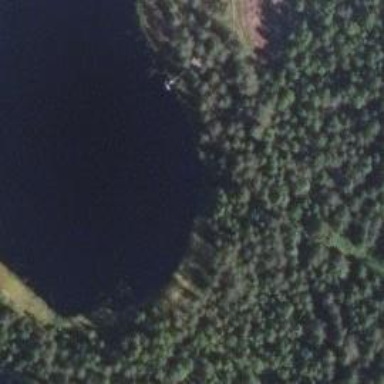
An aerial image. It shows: Beautiful lake surrounded by nature.